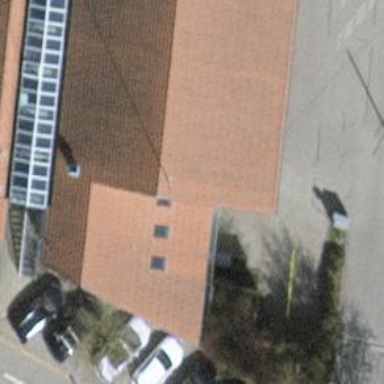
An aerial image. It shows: Fire station.